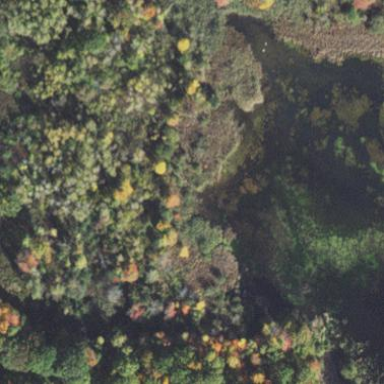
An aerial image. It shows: Marsh wetland.